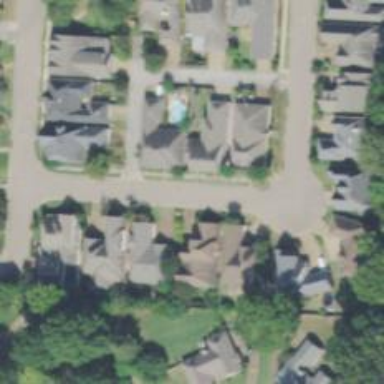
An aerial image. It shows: Driveway.